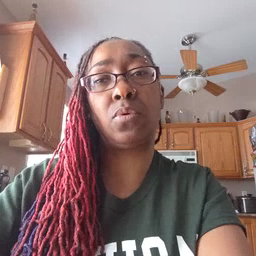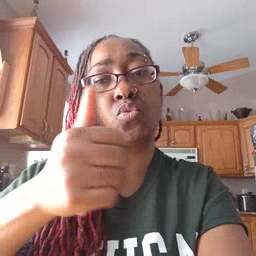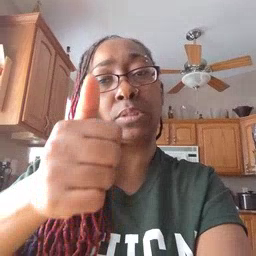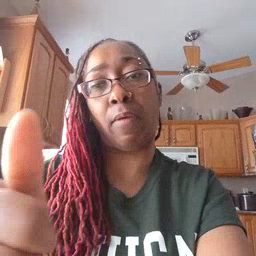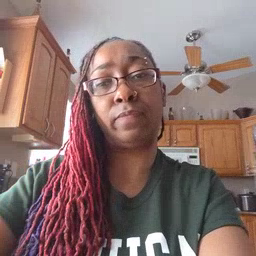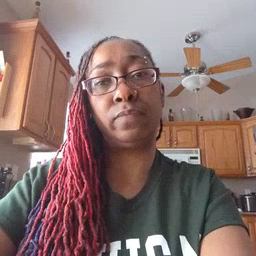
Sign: yourself